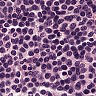
Metastatic tissue present: no